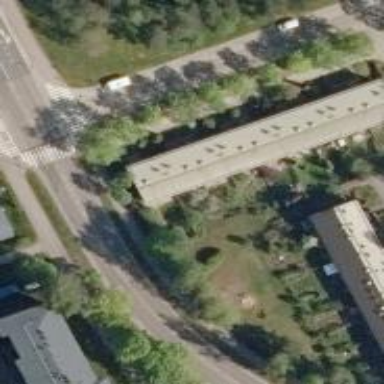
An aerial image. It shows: Terrace building.